Aerial crown-view tile of a tropical tree (Barro Colorado Island, Panama), acquired 20240716:
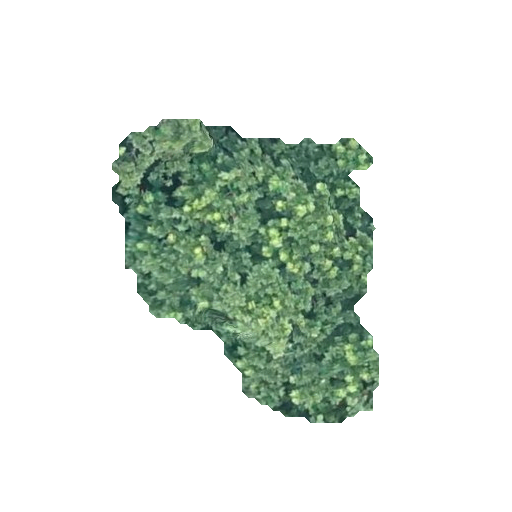
Species: Anacardium excelsum
GBIF accepted scientific name: Anacardium excelsum
Crown area: 89.525 m²